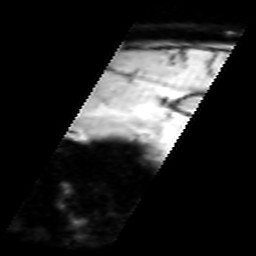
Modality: inplaneT2
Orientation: sagittal
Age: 24
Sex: male